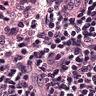
Metastatic tissue present: no